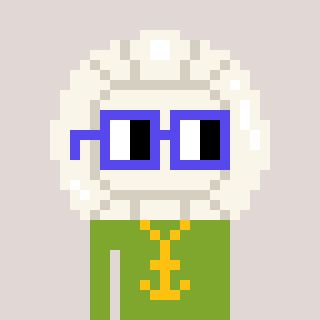
a pixel art character with square blue glasses, a volleyball-shaped head and a slimegreen-colored body on a warm background